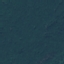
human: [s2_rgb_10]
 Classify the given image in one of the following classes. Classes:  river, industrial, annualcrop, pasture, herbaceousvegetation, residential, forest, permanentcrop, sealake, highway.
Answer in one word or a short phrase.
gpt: Forest